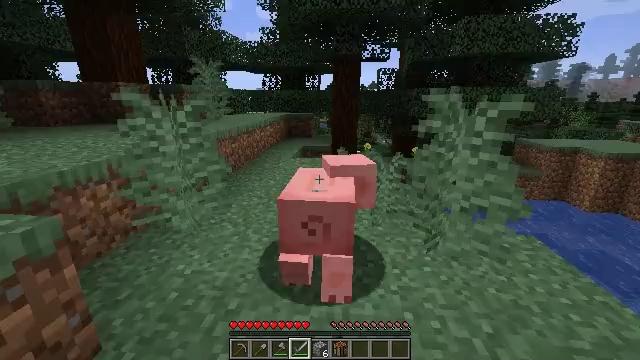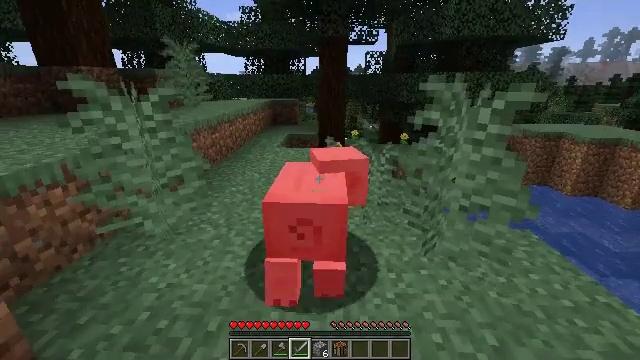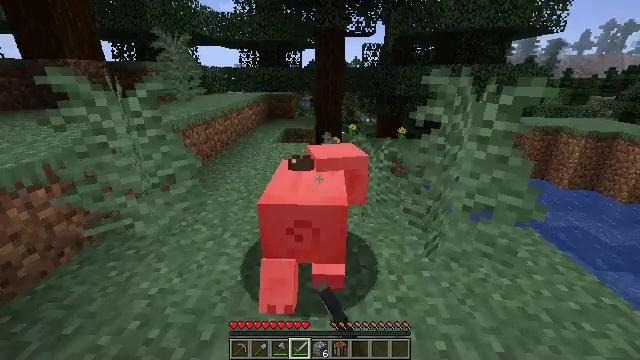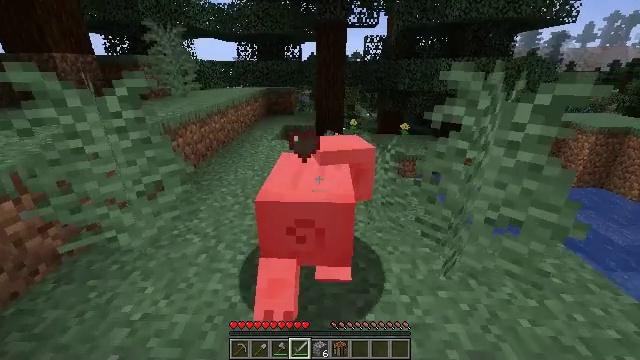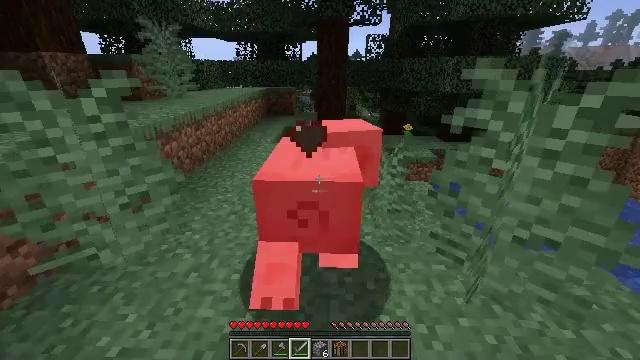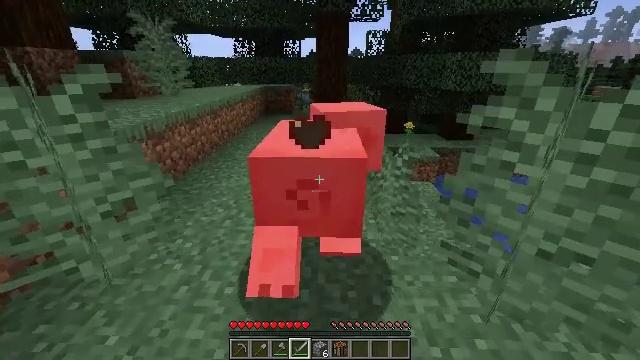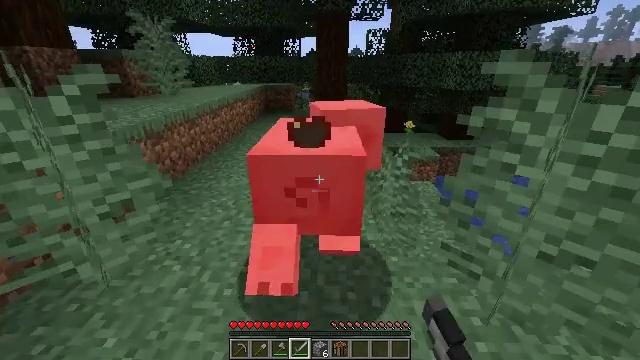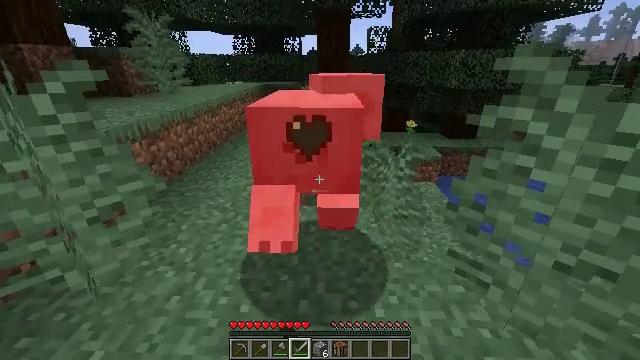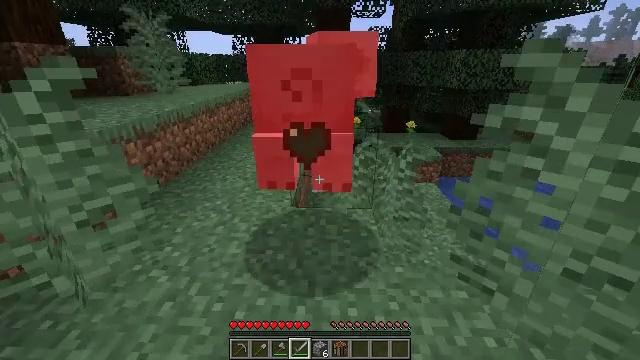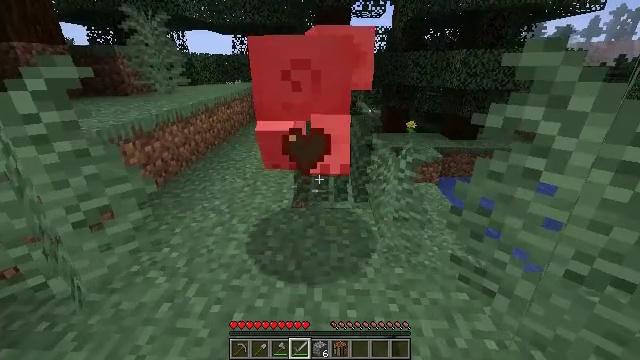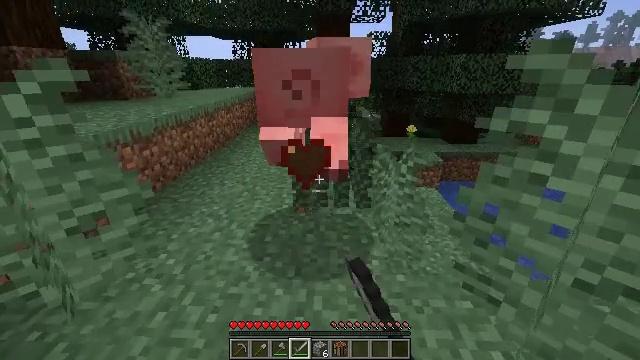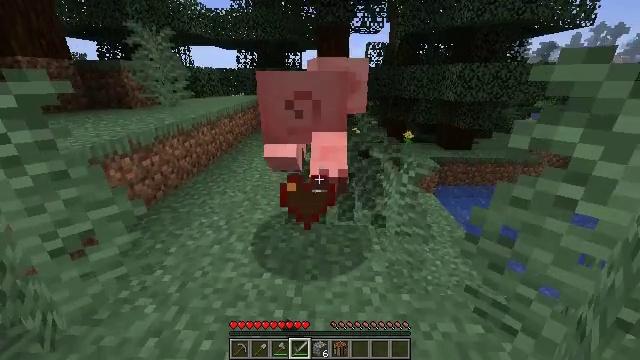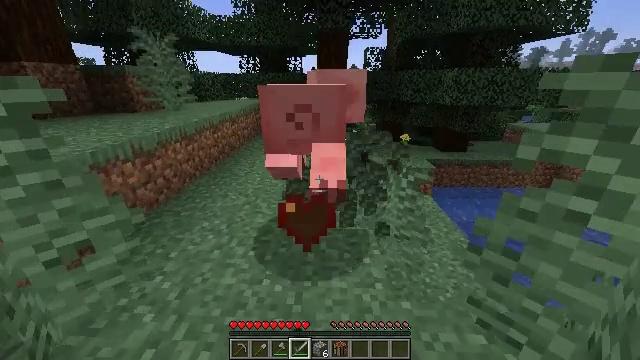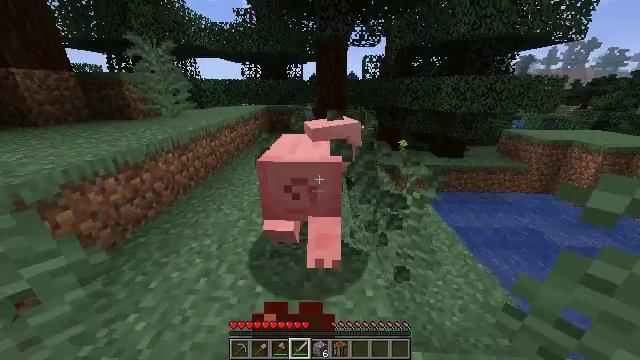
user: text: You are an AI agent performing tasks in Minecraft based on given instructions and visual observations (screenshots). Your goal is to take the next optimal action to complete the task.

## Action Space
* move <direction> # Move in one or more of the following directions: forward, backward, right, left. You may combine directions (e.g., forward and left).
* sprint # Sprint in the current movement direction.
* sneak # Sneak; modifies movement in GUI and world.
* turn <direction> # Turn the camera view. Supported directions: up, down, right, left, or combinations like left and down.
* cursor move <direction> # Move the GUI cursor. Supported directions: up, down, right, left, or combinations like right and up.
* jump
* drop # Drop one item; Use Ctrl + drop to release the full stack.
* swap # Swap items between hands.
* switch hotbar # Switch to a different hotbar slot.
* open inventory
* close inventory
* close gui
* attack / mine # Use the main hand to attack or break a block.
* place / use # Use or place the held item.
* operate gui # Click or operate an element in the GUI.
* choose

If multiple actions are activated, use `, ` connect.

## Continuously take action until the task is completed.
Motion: motion action
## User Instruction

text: Break the large fern to clear the space.
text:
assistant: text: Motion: move forward, turn right and down, attack / mine
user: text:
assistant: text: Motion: move forward, turn down, attack / mine
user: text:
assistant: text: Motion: move forward, turn down, attack / mine
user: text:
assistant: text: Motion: move forward
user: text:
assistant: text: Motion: move forward, attack / mine
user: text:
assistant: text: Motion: attack / mine
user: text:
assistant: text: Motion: sprint, attack / mine
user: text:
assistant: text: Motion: sprint
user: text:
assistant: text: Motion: sprint, attack / mine
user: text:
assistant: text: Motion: move forward, sprint, attack / mine
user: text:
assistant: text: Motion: move forward, sprint
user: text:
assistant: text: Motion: move forward, sprint
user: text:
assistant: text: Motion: move forward, sprint, attack / mine
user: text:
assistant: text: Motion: sprint, attack / mine